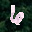
Label: 6